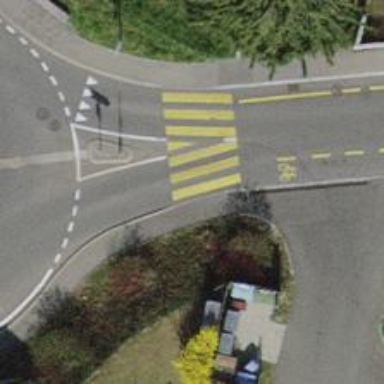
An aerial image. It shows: Kerb serving as barrier.